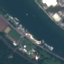
Land use / land cover: River